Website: crate-barrel
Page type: payment
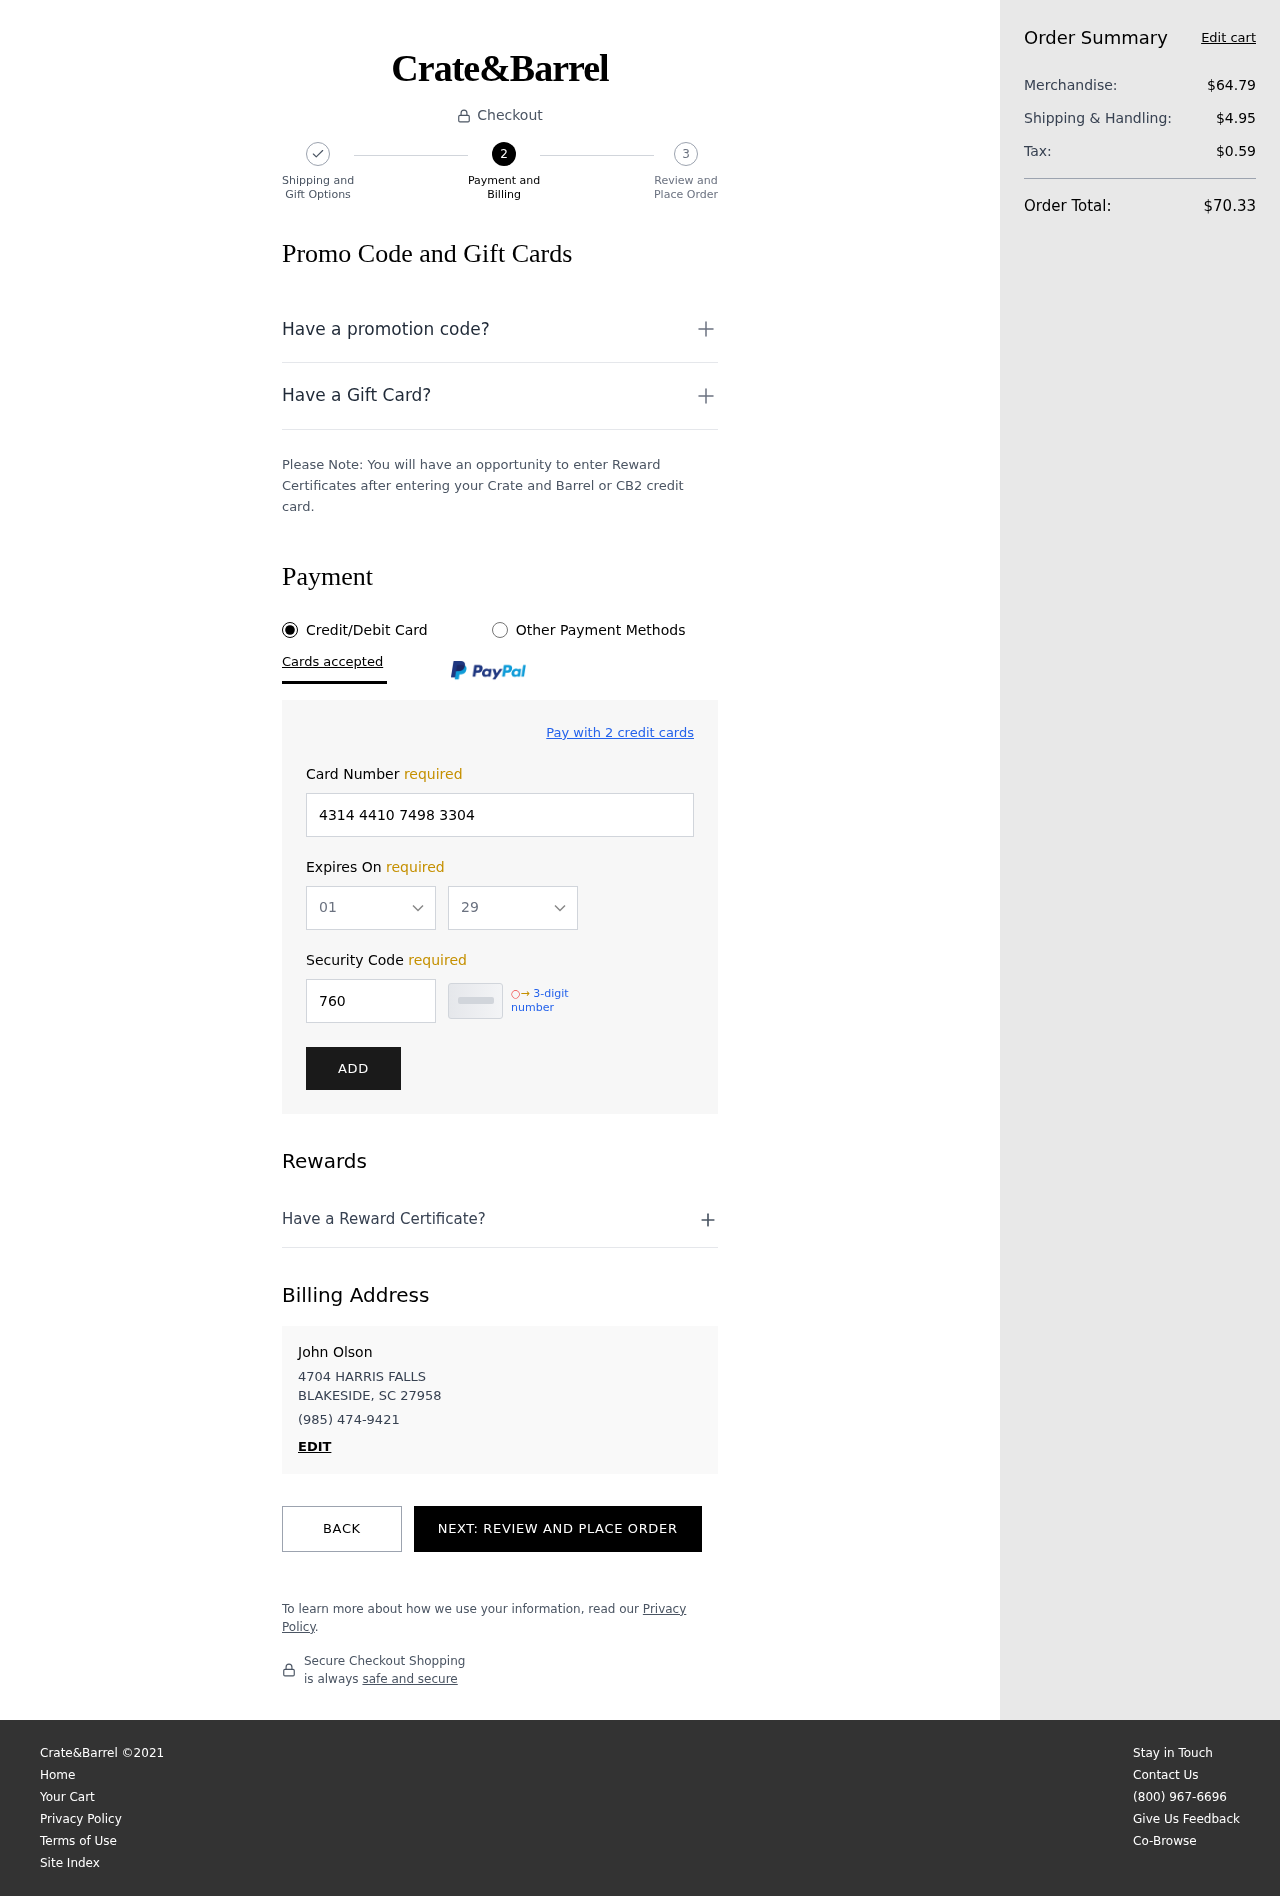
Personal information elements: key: PII_CARD_EXPIRY_MONTH
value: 01
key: PII_CARD_EXPIRY_YEAR
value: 29
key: PII_CITY_STATE_ZIP
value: BLAKESIDE, SC 27958
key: PII_FULLNAME
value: John Olson
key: PII_PHONE
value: (985) 474-9421
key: PII_STREET
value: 4704 HARRIS FALLS
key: PII_CARD_NUMBER
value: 4314 4410 7498 3304
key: PII_CARD_CVV
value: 760
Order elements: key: ORDER_SUBTOTAL
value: $64.79
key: ORDER_SHIPPING_COST
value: $4.95
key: ORDER_TAX
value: $0.59
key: ORDER_TOTAL
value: $70.33